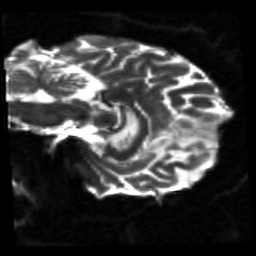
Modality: sbref
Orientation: sagittal
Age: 57
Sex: female
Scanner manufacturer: siemens
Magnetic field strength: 3 T
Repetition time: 5.25 s
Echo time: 0.08 s